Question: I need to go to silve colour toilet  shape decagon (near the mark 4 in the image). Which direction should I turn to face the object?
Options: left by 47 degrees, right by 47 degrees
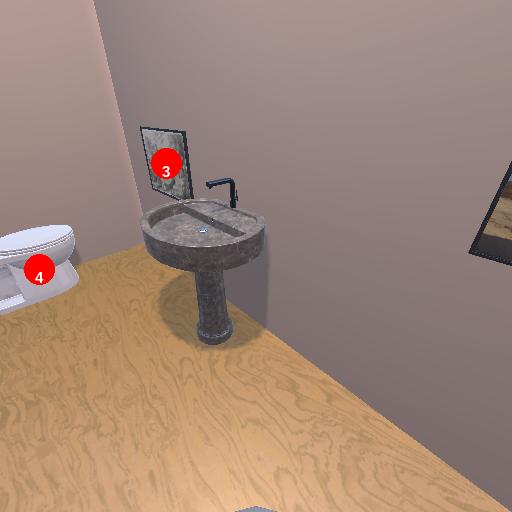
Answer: left by 47 degrees